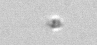
Label: detritus